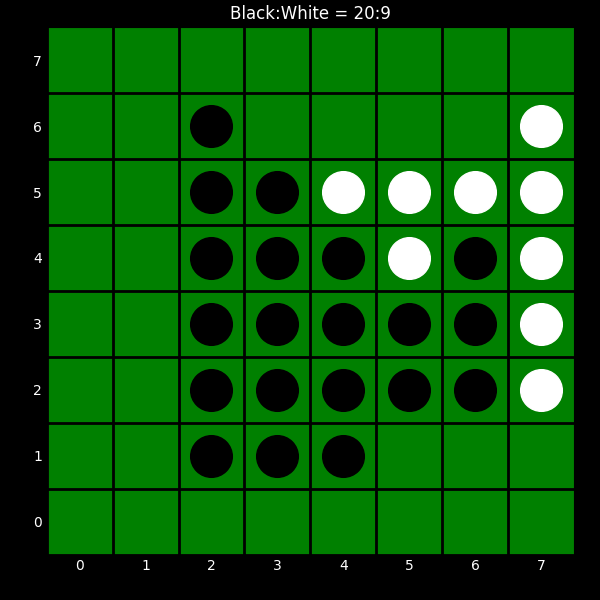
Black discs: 20
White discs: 9